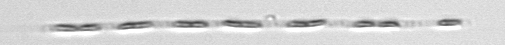
Label: Leptocylindrus